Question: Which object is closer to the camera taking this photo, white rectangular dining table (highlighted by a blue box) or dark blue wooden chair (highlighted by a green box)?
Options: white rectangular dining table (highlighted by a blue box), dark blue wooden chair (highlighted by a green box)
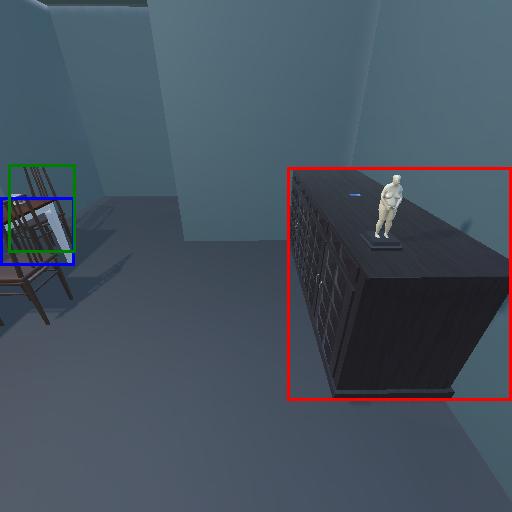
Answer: white rectangular dining table (highlighted by a blue box)